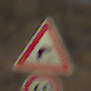
Verkehrszeichen: KurveRechts
Zusatzzeichen unten: Geschwindigkeit60
Umgebung: Outdoor, Nature
Tageszeit: Midday
Wetter: PartlyCloudy
Licht: Natural
Jahreszeit: NotSpecified
Kontrast: HighContrast